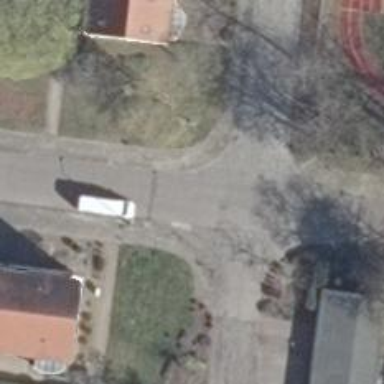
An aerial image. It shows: Residential road with concrete surface.